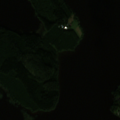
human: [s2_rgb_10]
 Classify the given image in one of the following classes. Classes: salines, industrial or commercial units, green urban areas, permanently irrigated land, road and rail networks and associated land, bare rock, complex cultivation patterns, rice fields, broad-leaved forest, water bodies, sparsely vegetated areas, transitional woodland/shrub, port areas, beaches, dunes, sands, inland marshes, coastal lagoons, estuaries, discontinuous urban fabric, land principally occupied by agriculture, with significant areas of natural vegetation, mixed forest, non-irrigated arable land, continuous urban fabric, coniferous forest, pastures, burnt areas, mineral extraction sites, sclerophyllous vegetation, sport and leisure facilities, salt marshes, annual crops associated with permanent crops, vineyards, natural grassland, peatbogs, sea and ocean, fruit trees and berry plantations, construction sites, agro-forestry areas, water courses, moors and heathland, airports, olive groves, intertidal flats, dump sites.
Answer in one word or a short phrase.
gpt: land principally occupied by agriculture, with significant areas of natural vegetation, coniferous forest, mixed forest, water bodies